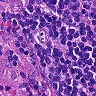
Metastatic tissue present: no